Interaction volume radius: 10 \u00c5
Interaction volume height: 15 \u00c5
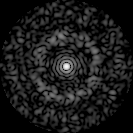
Disorder parameter: 0.8329